Field crop: maize
Growth stage: 2
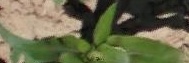
Species: maize